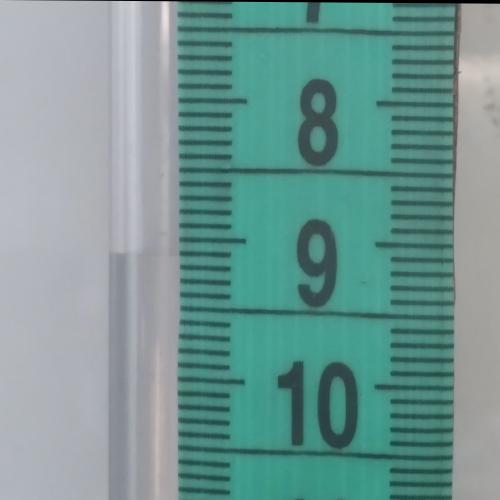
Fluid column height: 9.1 cm